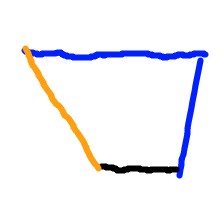
Shape: trapezoid